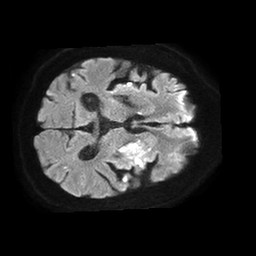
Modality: TRACE
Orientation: axial
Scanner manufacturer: philips
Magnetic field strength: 1.5 T
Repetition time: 4.6 s
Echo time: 0.08631 s